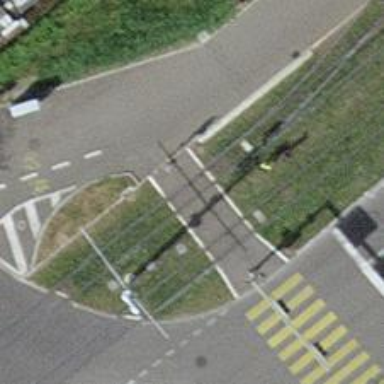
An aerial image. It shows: Crossing for the railway.